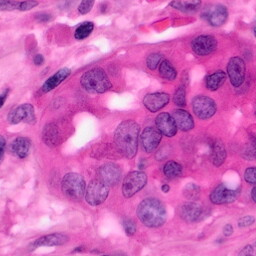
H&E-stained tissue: Pancreatic